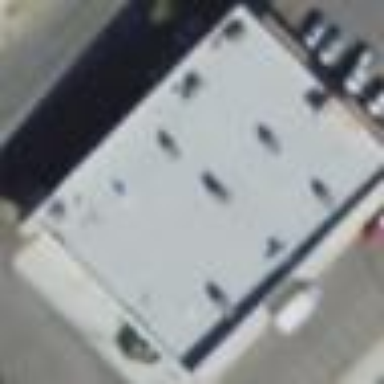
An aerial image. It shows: Pharmacy building.